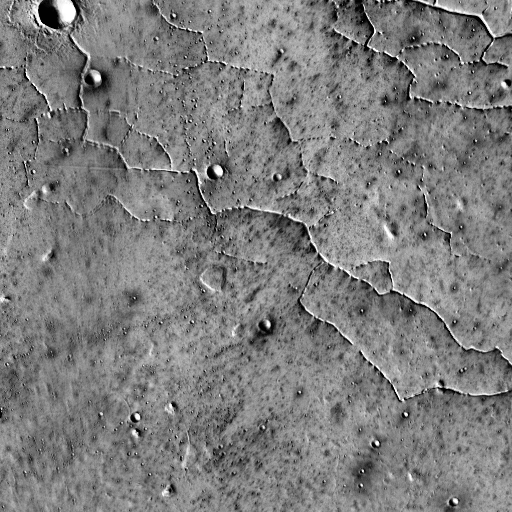
Crater classes present: Background, Other, Secondary